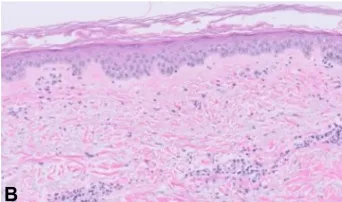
Eosinophilic infiltrate. X200 interstitial), neutrophils within the blood vessel walls with leukocytoclasia, extravasated erythrocytes.
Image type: pathology (h&e)